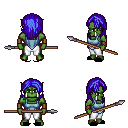
a pixel art fantasy rpg character, male body template, orc, green skin, blue vest, white pants, blue long hairstyle, leather bracers, black slippers, spear, four views (front, back, left, right), 2x2 character sprite sheet, small pixel art, hard edges, no anti-aliasing